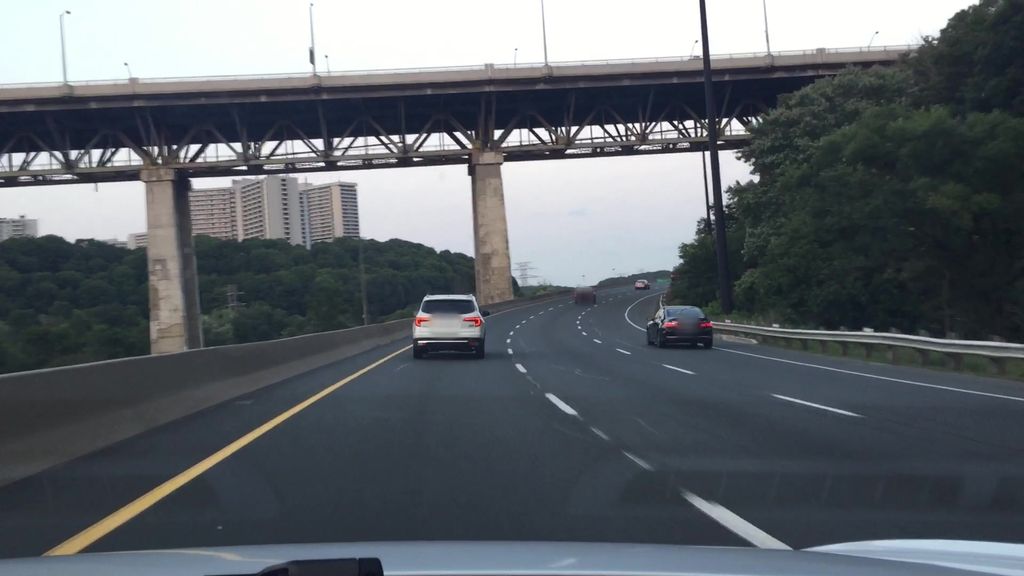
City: toronto